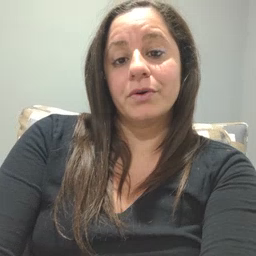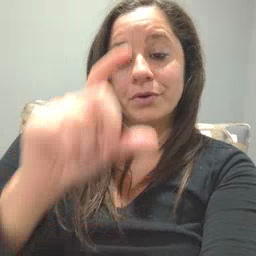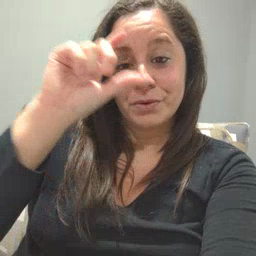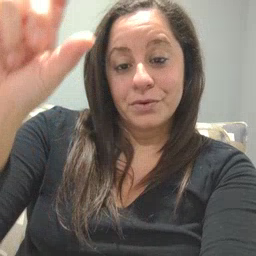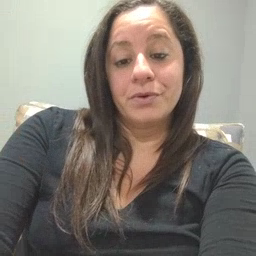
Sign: moon